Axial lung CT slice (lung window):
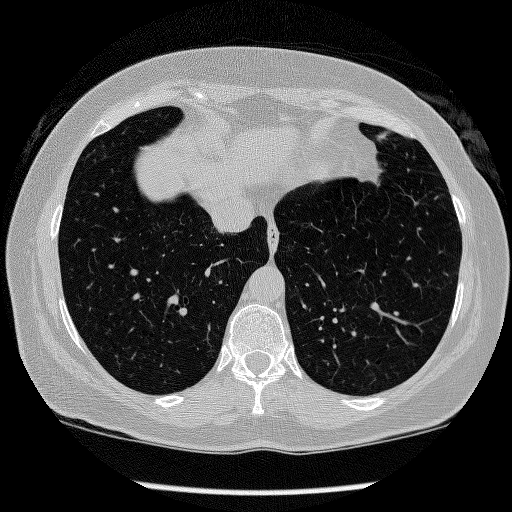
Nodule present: no